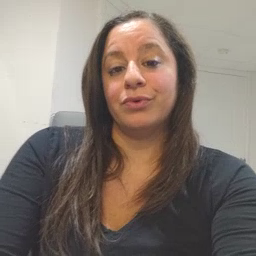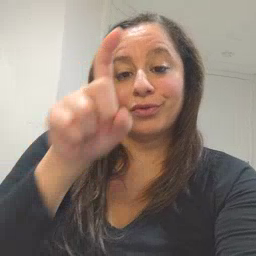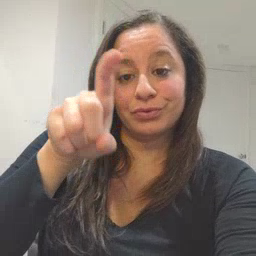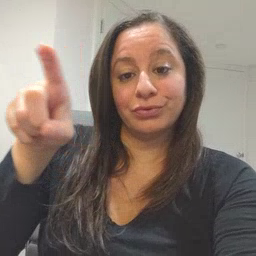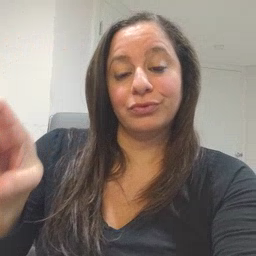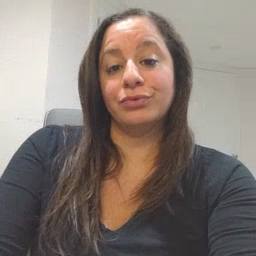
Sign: closet